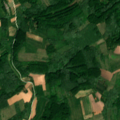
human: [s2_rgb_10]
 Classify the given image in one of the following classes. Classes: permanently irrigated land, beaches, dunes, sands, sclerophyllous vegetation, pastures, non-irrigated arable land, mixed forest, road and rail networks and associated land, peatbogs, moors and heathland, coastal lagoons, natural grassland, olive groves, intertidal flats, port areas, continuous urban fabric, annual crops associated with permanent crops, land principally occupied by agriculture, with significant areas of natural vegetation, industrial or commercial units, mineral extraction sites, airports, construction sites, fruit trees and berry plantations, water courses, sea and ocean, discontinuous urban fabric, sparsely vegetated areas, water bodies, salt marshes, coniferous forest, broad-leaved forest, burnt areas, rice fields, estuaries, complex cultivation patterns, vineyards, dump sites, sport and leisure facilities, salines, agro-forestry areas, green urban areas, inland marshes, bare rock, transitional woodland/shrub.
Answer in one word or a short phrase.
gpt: complex cultivation patterns, land principally occupied by agriculture, with significant areas of natural vegetation, broad-leaved forest